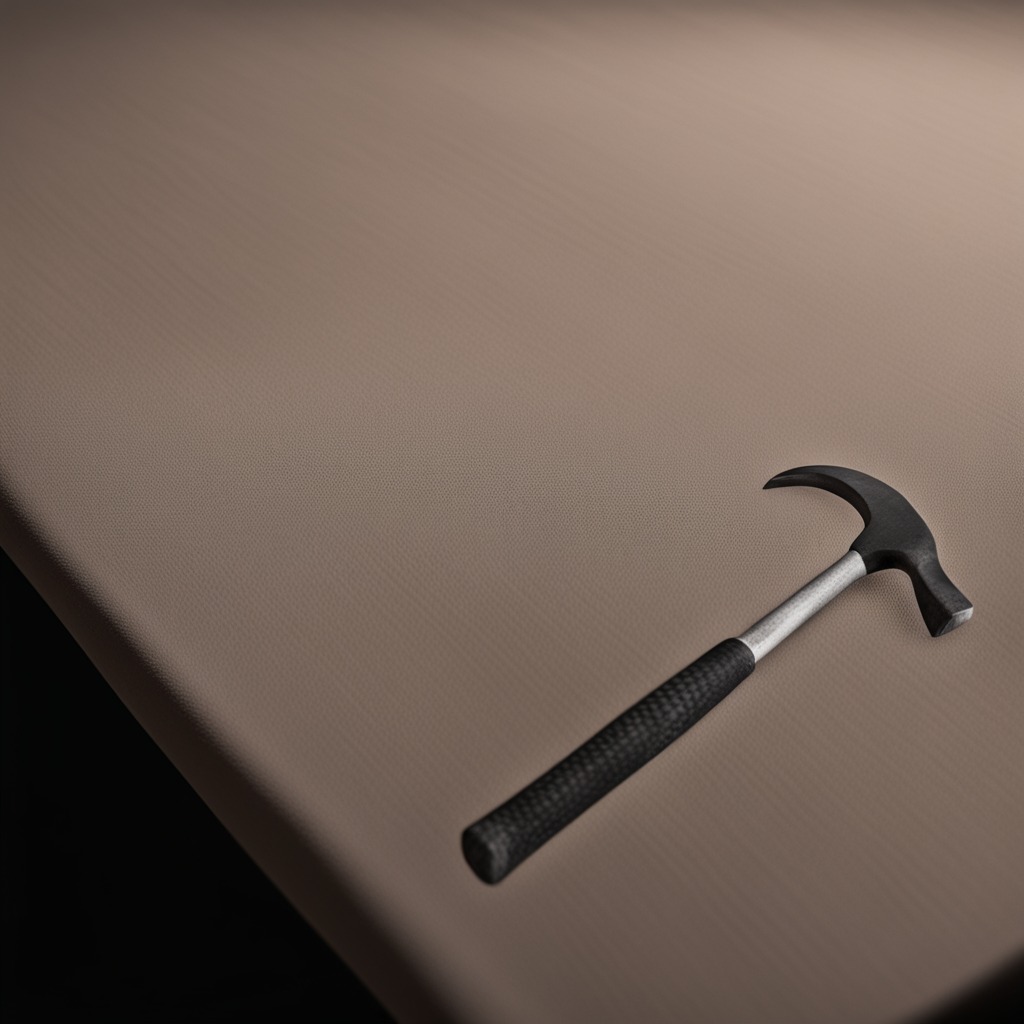
A hammer lying on a wooden table inside a workshop at night.